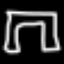
Label: pants